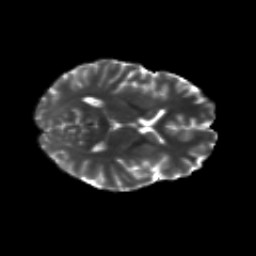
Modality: T2w
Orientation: axial
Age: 29
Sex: male
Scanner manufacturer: siemens
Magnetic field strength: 3 T
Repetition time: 8.8 s
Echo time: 0.085 s